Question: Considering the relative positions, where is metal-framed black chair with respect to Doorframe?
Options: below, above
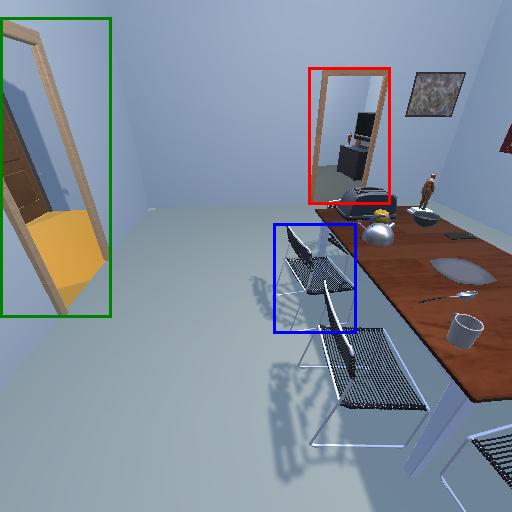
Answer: below